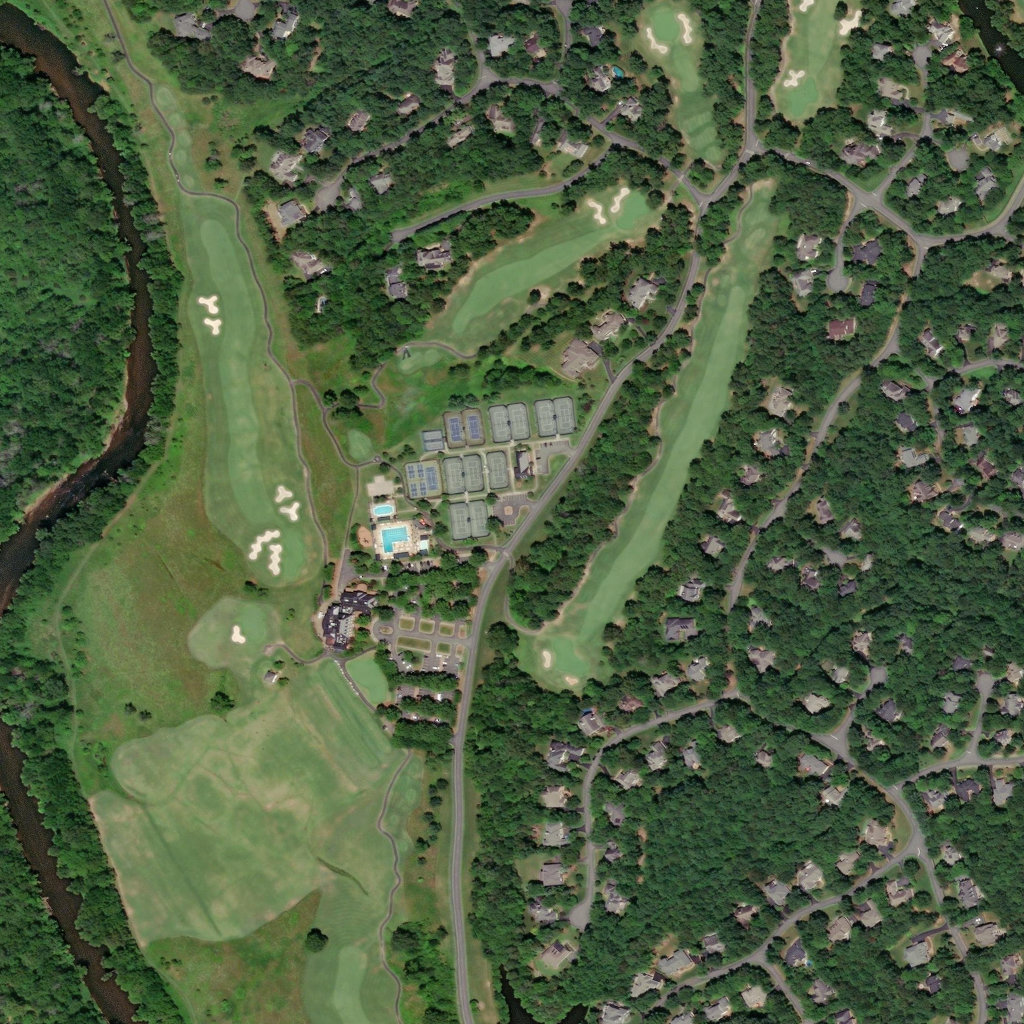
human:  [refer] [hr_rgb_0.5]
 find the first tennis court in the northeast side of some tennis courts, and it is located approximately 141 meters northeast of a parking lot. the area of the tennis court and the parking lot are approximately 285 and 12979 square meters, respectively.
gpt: <box>[[54, 39, 55, 41, 0]]</box>